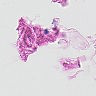
Metastatic tissue present: no